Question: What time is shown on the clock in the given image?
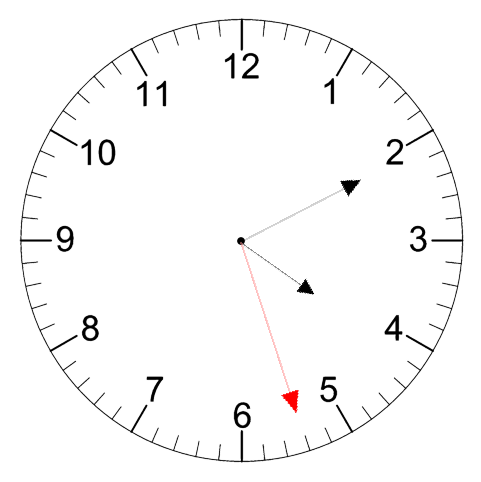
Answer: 04:10:27